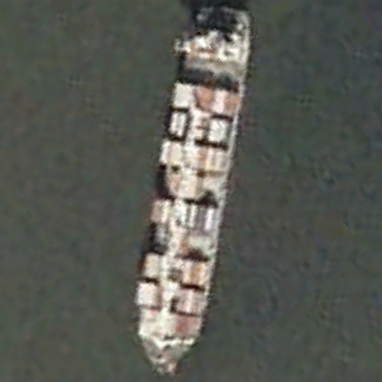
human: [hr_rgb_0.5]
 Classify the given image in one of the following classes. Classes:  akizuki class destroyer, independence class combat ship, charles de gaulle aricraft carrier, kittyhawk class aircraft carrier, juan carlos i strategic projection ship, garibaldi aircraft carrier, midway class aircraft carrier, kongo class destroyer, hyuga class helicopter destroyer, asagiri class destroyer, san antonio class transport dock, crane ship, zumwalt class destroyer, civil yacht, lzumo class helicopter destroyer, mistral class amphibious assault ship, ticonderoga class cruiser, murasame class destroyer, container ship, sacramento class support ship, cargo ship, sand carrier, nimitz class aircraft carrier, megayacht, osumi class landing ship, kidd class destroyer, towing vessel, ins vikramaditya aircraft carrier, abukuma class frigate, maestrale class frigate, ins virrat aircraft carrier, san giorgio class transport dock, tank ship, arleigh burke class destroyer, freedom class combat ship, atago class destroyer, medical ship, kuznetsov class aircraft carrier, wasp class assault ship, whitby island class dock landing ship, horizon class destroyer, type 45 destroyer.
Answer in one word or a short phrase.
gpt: Container ship